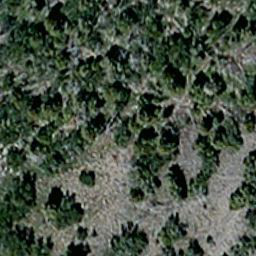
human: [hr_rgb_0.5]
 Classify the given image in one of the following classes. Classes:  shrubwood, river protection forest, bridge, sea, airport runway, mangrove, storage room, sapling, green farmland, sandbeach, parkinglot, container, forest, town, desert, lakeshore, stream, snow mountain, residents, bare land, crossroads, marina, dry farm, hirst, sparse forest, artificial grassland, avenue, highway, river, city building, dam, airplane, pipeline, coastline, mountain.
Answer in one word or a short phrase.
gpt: sparse forest